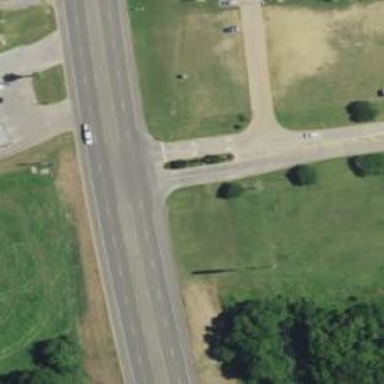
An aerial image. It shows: Stop road.